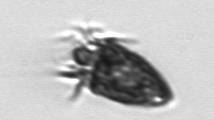
Label: Strombidium_tintinnodes